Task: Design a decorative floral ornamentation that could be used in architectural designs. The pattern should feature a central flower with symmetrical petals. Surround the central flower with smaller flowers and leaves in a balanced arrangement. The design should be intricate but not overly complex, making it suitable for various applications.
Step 1196:
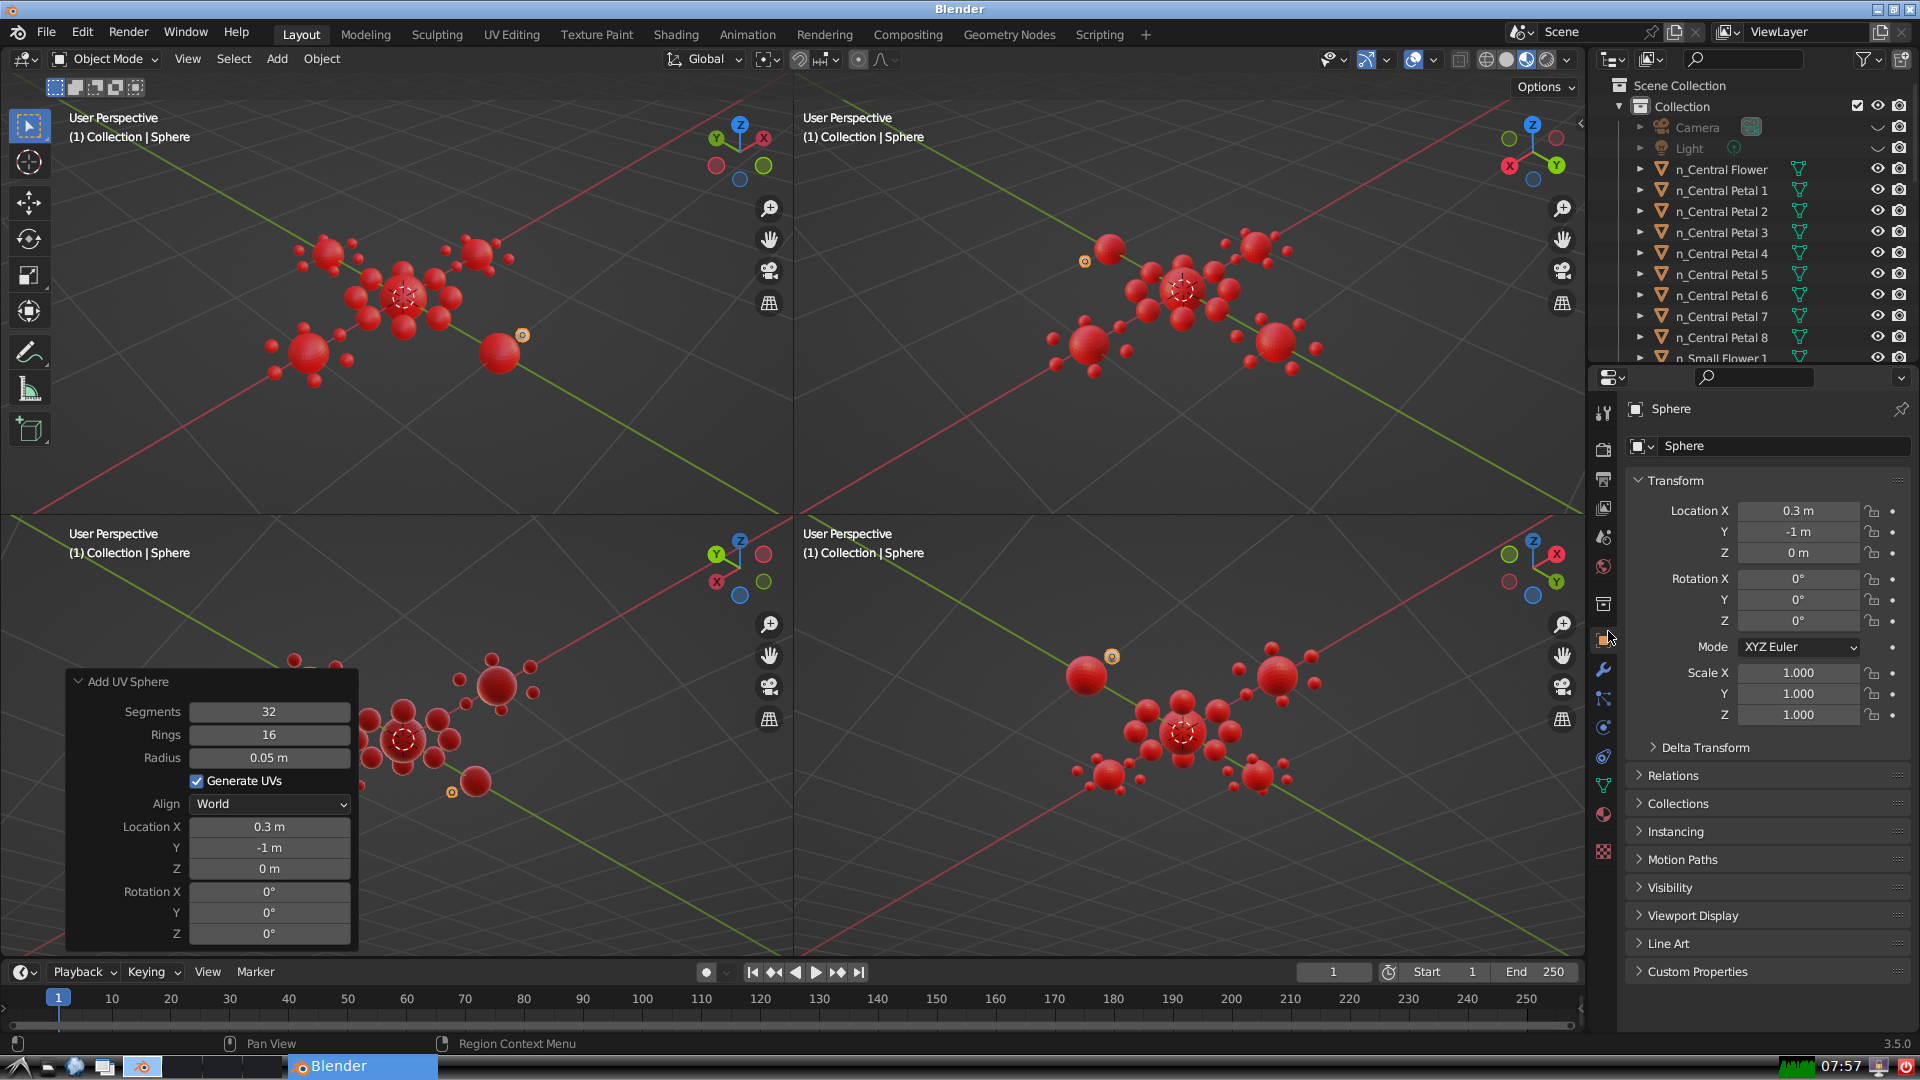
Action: {"mouse_move": [1732, 445]}